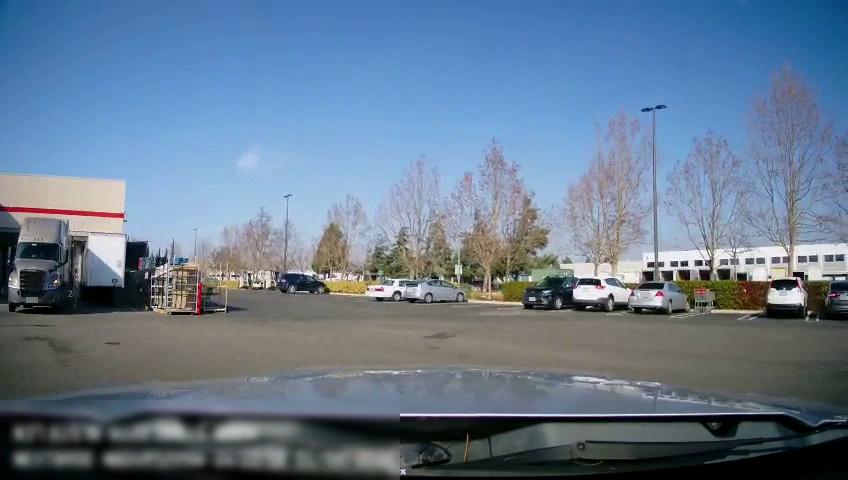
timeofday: Day
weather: Sunny
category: Drivable Space
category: Vehicles | Truck
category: Vehicles | Truck
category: Vehicles | SUV
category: Vehicles | Car
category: Vehicles | Car
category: Vehicles | SUV
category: Vehicles | SUV
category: Vehicles | Car
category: Vehicles | SUV
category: Vehicles | SUV